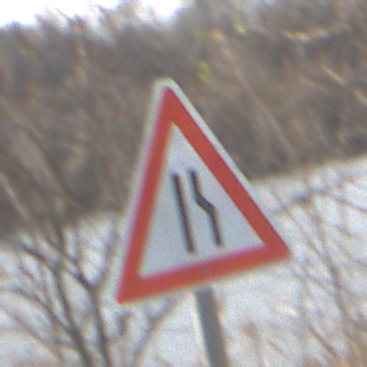
Verkehrszeichen: EinseitigVerengteFahrbahnRechts
Umgebung: Outdoor, Nature
Tageszeit: MorningAfternoon
Wetter: PartlyCloudy
Licht: Natural
Jahreszeit: NotSpecified
Kontrast: HighContrast